Question: A lot of websites are starting to offer generated image banners for server admins to display live stats on their websites. As a lot of our customers have requested this from us for a specific server type, I started looking into it.
Here is an mockup I did for explanation...

1) Basically I will have this image minus the white text as a template. What would be the most efficient way to do this, since we will most likely have quite a few of these? Should I just have it rebuild the image when someone views it (query server/build new image), or should I query the server every X minutes, keep data in database, and rebuild image every X minutes?
2) The text on it now is a custom font with white text and a 2px black stroke. Can I use custom fonts with stroke effects in PHP when generating it?
3) For generating a (Players over last 24 Hours Graph) I was looking at <URL> for Bar Graphs. Would I just put a background image on the banner, and then draw the bar graph over the top of it based off data from the database?
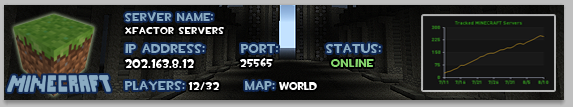
Answer: the most efficient way is to generate the image the least amount of times.
There would is no point quering the database every x minutes to generate these images if people only look at the graph twice per day, for example.
If performance becomes an issue, you can cache the output image for x mins and only requery the database after that time. (it depends on how fast the data changes)
Also if you want to keep load off you main server, this is an ideal task for using a secondary server.
Font handling in php is fairly limited. have a look at gd for image handling.
Like you mention, you best bet is to render the graph, then overlay that image and the text on the background image you have designed.